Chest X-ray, PA view. Patient: 31 years old, sex F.
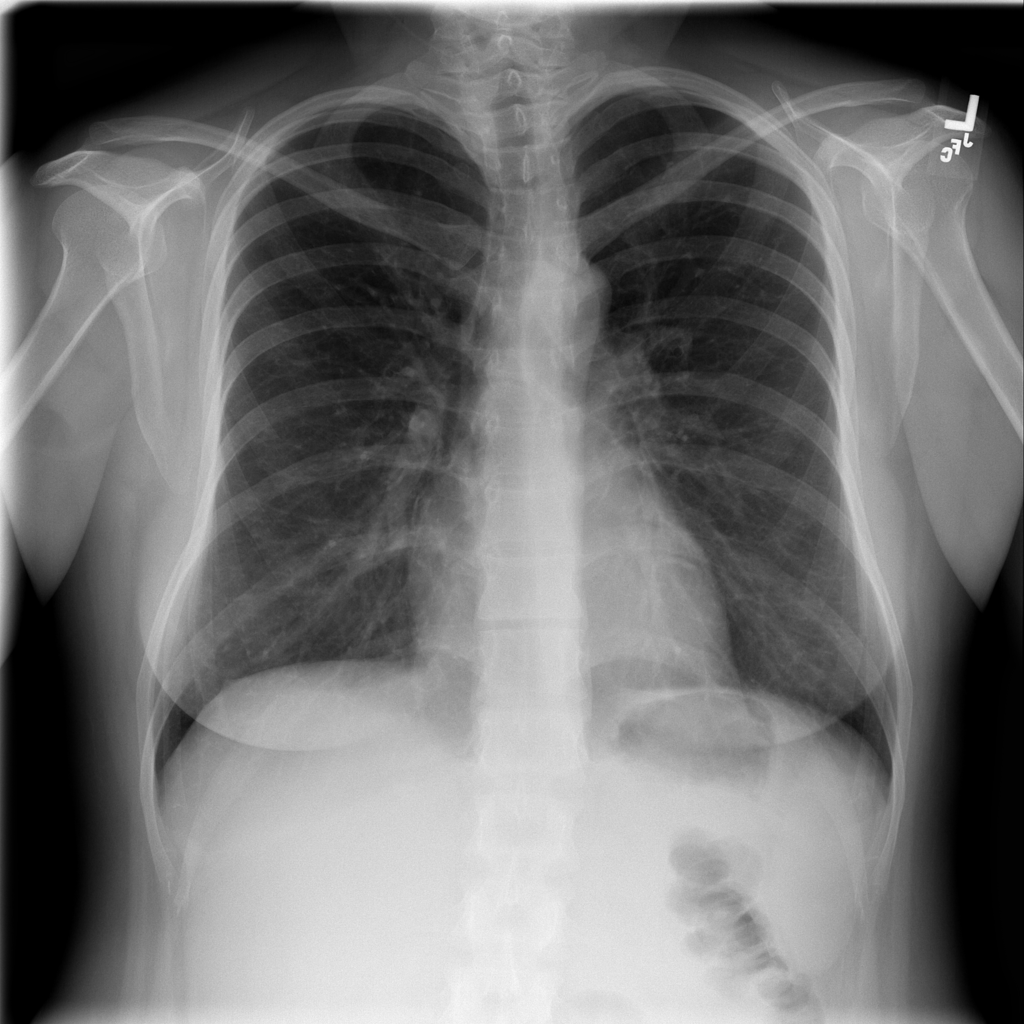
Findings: Infiltration